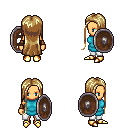
a pixel art fantasy rpg character, female body template, human, tanned skin, teal tunic, white pants, blonde extra-long hairstyle, cloth bracers, gold boots, shield, four views (front, back, left, right), 2x2 character sprite sheet, small pixel art, hard edges, no anti-aliasing